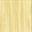
Piece: xx